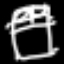
Label: bed